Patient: sex M, age 51
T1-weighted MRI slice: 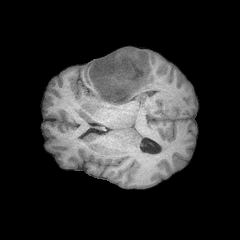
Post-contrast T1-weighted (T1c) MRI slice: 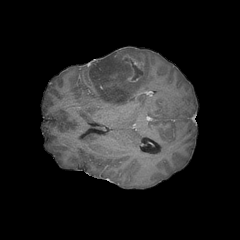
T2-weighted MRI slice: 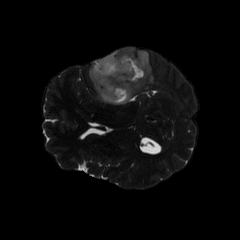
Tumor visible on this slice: yes
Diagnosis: Astrocytoma, IDH-mutant
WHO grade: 4